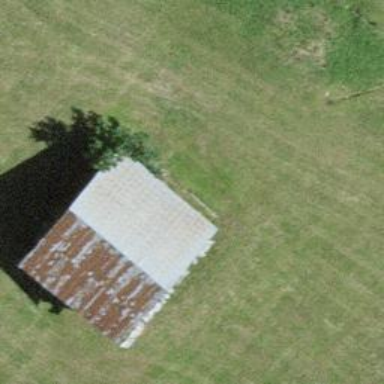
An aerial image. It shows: Barn.